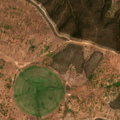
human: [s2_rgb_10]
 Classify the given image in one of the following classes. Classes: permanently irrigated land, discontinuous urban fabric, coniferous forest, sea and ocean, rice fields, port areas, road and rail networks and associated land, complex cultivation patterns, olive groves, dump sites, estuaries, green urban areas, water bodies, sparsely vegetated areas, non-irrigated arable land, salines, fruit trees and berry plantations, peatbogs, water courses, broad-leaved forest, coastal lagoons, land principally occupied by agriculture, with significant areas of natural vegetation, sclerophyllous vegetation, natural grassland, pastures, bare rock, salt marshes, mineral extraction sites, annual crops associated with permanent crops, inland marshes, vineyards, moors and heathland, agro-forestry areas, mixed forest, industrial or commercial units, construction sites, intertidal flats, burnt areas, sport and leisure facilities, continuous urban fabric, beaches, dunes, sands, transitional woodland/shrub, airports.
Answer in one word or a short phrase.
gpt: permanently irrigated land, agro-forestry areas, broad-leaved forest, transitional woodland/shrub